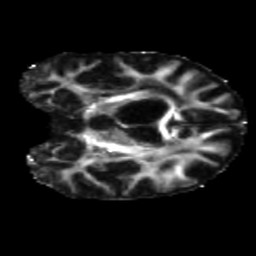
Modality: FA
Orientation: coronal
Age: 63
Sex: female
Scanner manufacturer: siemens
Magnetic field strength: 3 T
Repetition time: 5.25 s
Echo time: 0.08 s